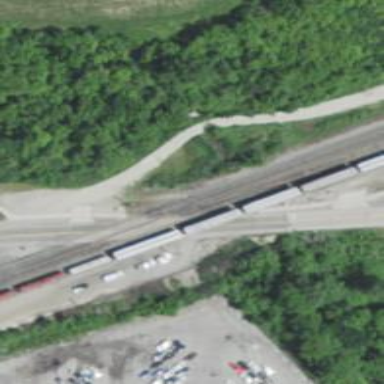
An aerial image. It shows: Full barrier at railway crossing.